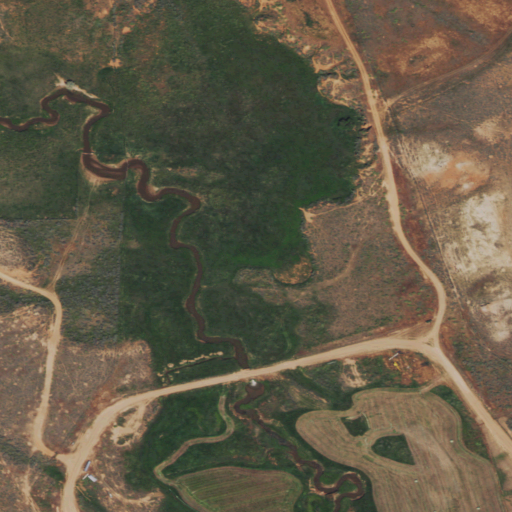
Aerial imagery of valley in Wyoming named Greer Draw containing grassland, woody wetlands, shrub, herbaceous wetlands, and pasture